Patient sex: M
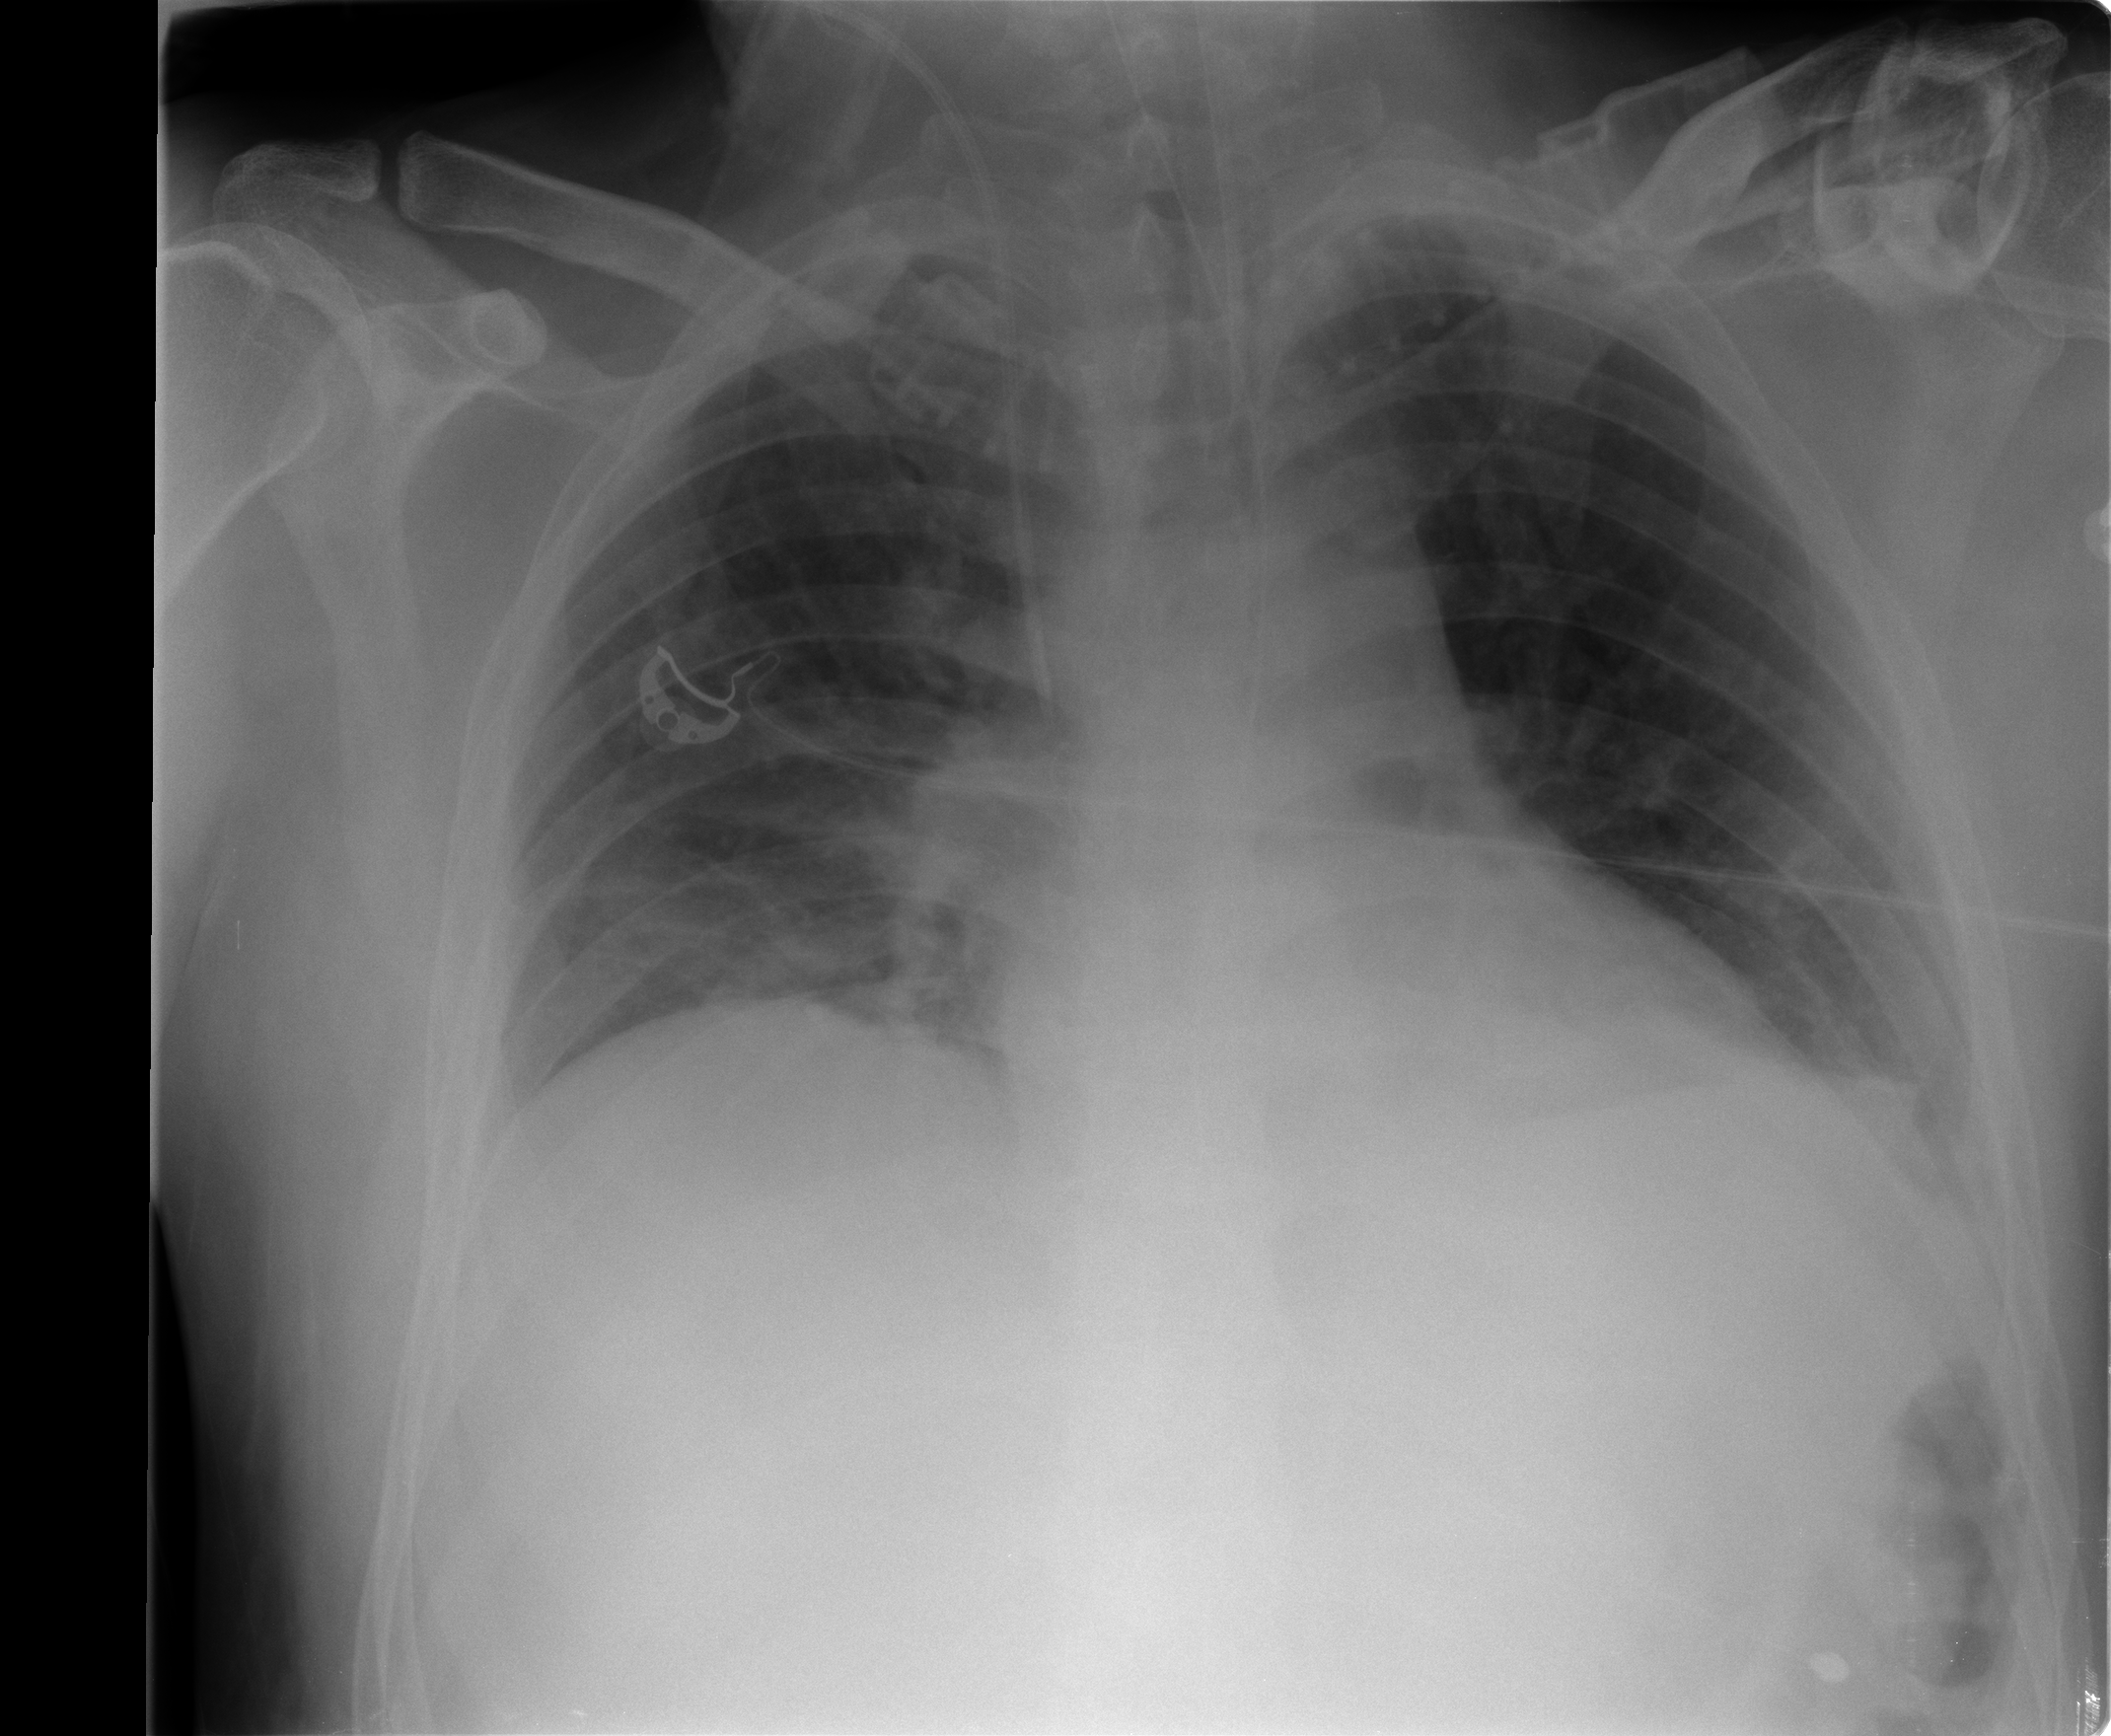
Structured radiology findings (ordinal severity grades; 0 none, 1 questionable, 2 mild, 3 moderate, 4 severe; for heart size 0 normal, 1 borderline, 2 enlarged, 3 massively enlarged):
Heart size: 1
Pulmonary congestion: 2
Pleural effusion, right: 0
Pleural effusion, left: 1
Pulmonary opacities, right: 0
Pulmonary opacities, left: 0
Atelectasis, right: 2
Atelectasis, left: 2